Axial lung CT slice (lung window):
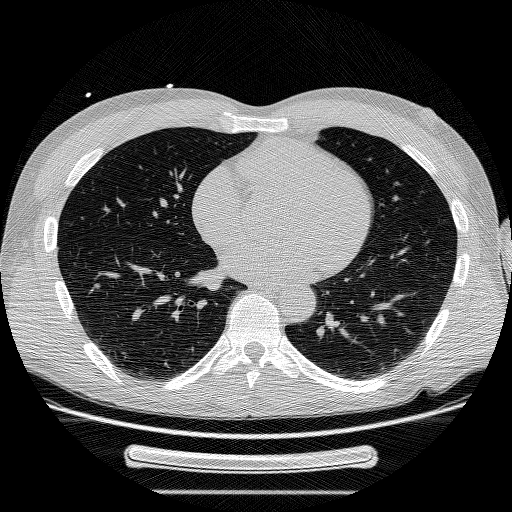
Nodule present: no